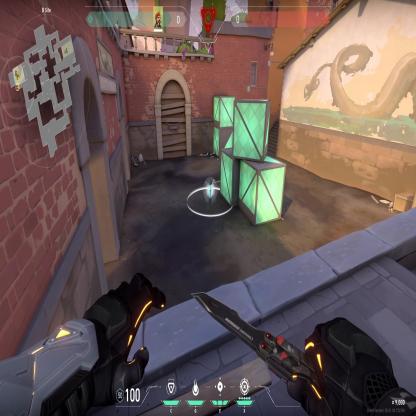
Label: planted spike